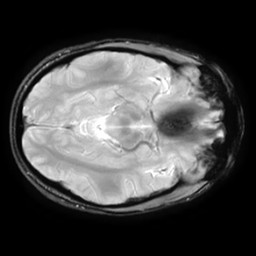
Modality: T2starw
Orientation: axial
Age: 27
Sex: male
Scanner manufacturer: ge
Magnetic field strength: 3 T
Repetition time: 0.65 s
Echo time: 0.02 s